Field crop: maize
Growth stage: 2
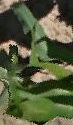
Species: maize